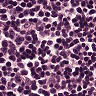
Metastatic tissue present: no